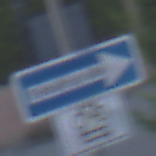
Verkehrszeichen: EinbahnstrasseRechtsweisend
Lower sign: RichtungsangabeDurchPfeile9
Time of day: SunriseSunset
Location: Outdoor (Urban)
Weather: Clear
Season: NotSpecified
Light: Natural